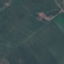
Label: Pasture